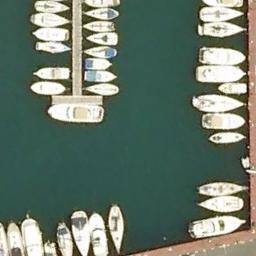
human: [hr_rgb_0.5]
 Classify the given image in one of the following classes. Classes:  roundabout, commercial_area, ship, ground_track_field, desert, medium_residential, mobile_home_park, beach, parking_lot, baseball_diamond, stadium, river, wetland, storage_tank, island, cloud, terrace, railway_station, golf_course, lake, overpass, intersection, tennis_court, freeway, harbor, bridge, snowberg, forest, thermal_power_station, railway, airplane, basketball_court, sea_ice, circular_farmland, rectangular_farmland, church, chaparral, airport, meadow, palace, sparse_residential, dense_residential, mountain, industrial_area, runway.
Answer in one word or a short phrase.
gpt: harbor